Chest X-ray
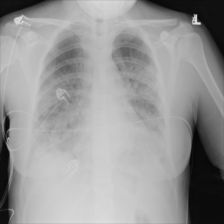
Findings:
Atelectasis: negative
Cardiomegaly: negative
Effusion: negative
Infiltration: positive
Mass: negative
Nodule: negative
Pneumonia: negative
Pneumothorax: negative
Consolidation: negative
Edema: negative
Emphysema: negative
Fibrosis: negative
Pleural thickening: negative
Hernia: negative